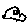
Label: car